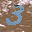
Label: 3